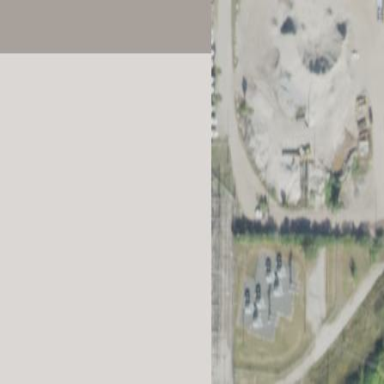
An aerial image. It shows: Outdoor substation at the transmission level.